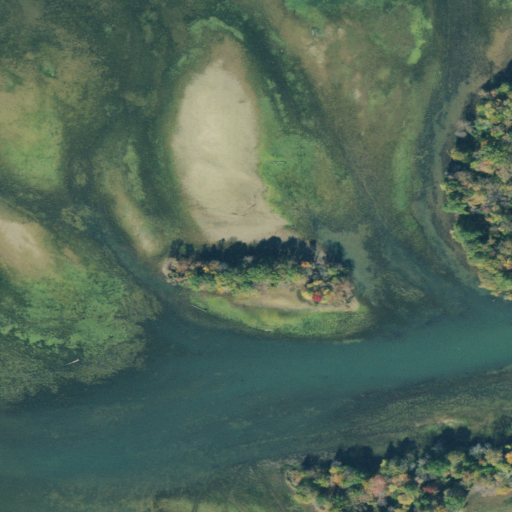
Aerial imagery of island in Tennessee named Jail Island (historical) containing open water, herbaceous wetlands, deciduous forest, woody wetlands, and grassland